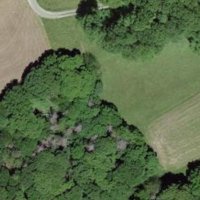
EUNIS habitat code: 44
Species observed at this site:
Melittis melissophyllum